Question: I have One XML file, showing Below,
Now I dont know number of its nodes under "appsetting" element.
I am trying to fill grid view using this XML file, somehow like
Gridview have column of node name like tag 1, tag 2, tag 3... etc
And have one row which have corresponding tags values like val 1, val 2, val 3..
I try somemy self, but i am not getting how to fetch inner value without giving Node Name.
I try this,
'''
XmlDocument doc = new XmlDocument();
doc.Load(XmlPath);
XmlNodeList xnList = doc.SelectNodes("appSettings");
foreach (XmlNode xn in xnList)
{
DataTable dt = new DataTable();
dt.Columns.Add("Tag1");
dt.Columns.Add("Tag2");
dt.Columns.Add("Tag3");
DataRow dr;
dr = dt.NewRow();
dr["Tag1"] = xn["Tag1"].InnerText;
dr["Tag2"] = xn["Tag2"].InnerText;
dr["Tag3"] = xn["Tag3"].InnerText;
dt.Rows.Add(dr);
dgv.DataSource = dt;
}
dgv.AllowUserToAddRows = false;
dgv.ReadOnly = true;
'''

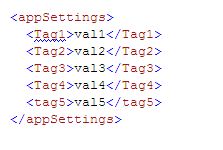
Answer: I got This Answer With Help of @ Arin Ghazarian ,
I just Modify little bit in his code,,
'''
XmlDocument doc = new XmlDocument();
doc.Load(XmlPath);
DataTable dt = new DataTable();
foreach (XmlNode xn in doc.ChildNodes[0])
{
string tagName = xn.Name;
if (!dt.Columns.Contains(tagName))
{
dt.Columns.Add(tagName);
}
}
DataRow dr = dt.NewRow();
foreach (XmlNode xn in doc.ChildNodes[0])
{
dr[xn.Name] = xn.InnerText;
}
dt.Rows.Add(dr);
'''